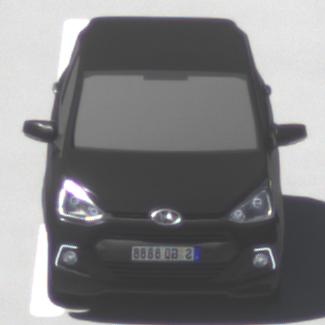
Make: Hyundai
Model: i10
Detailed model: Gen. 2
Model produced from: 2013
Model produced until: 2019
Doors: 5
Color: black
Road condition: dry road
Daytime: midday
Contrast: high contrast